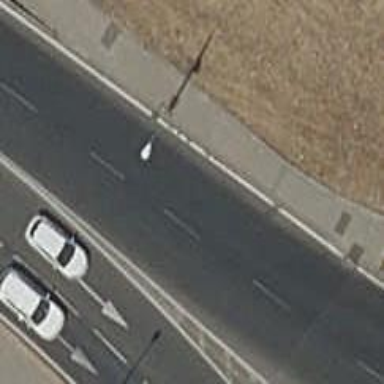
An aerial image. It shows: Primary highway with separate sidewalk.